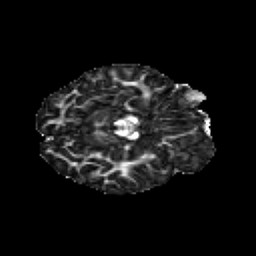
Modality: FA
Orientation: axial
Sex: male
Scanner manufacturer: siemens
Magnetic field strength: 3 T
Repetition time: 5 s
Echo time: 0.071 s